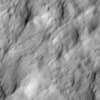
Label: not_dusty